Aerial crown-view tile of a tropical tree (Barro Colorado Island, Panama), acquired 20241216:
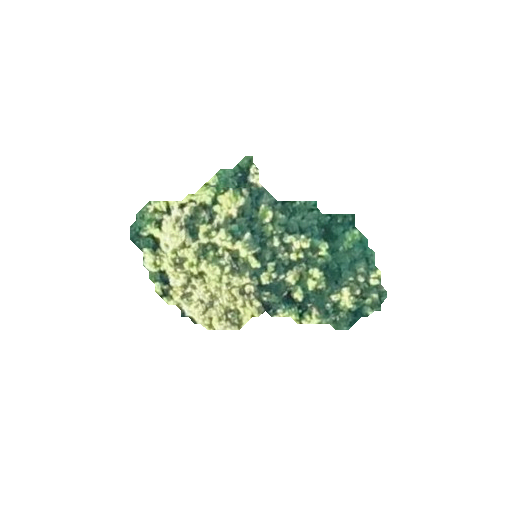
Species: Prioria copaifera
GBIF accepted scientific name: Prioria copaifera
Crown area: 40.874 m²